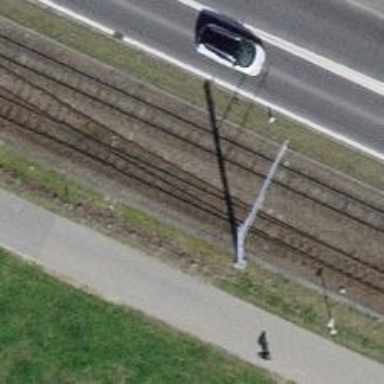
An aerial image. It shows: Narrow gauge railway with electrified contact lines.